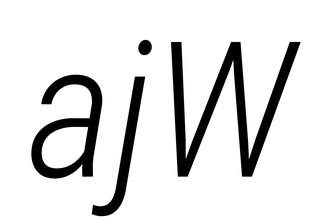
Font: Roboto-Italic_Condensed_Light_Italic